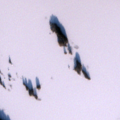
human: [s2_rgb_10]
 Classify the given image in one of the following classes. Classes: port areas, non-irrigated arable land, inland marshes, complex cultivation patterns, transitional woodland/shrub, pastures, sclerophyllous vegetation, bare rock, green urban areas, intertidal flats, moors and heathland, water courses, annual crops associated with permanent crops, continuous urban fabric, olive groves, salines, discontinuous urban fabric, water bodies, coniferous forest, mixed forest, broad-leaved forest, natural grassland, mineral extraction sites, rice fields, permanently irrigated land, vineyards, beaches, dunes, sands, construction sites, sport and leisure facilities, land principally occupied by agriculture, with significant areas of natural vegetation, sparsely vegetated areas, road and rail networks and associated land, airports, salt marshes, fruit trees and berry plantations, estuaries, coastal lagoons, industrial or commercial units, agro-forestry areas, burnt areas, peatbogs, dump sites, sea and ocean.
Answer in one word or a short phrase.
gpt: mixed forest, water bodies